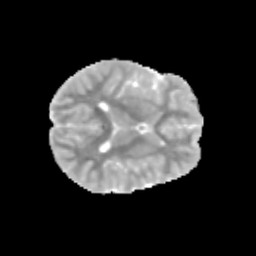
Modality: MD
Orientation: axial
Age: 11
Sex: female
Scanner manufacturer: siemens
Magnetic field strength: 3 T
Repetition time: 3.8 s
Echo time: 0.07 s